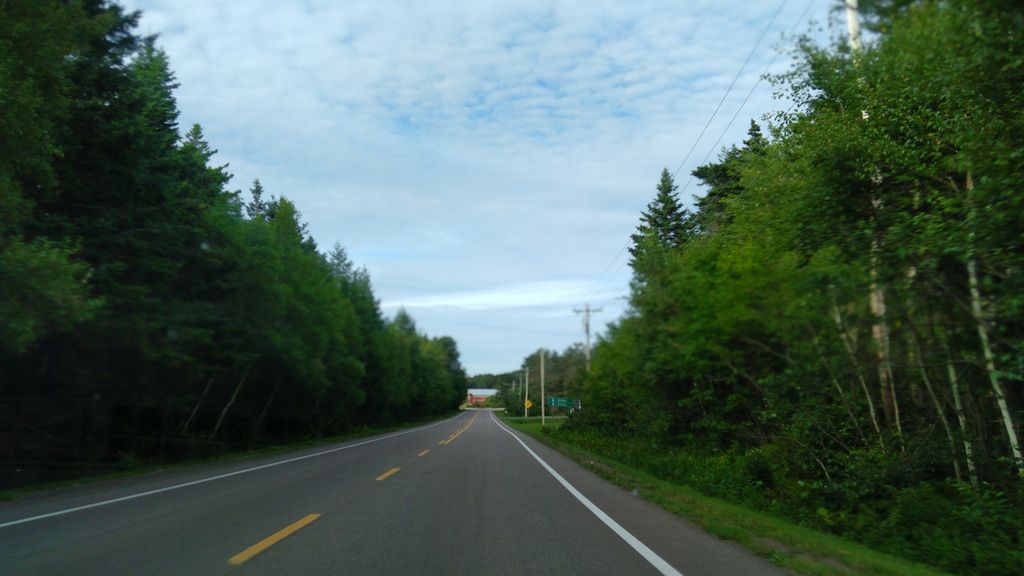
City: charlottetown